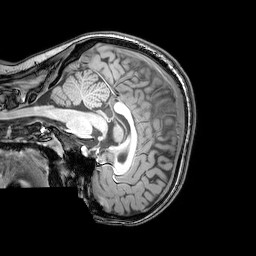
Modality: T1w
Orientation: sagittal
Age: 20
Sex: female
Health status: healthy
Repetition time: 0.081 s
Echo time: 0.037 s